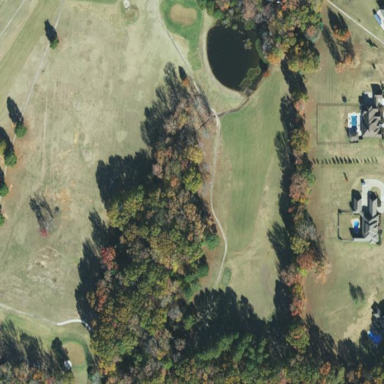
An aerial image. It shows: Grassy area designated for driving range golf.